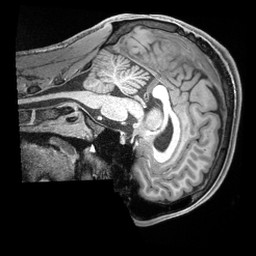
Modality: T1w
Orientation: sagittal
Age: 21
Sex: male
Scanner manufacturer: siemens
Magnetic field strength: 3 T
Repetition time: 2.4 s
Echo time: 0.00226 s